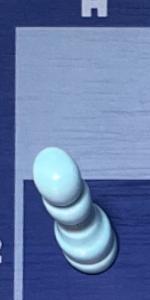
Label: Pawn_White